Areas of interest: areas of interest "Xuan Special Zone - Public Ground Parking Lot"
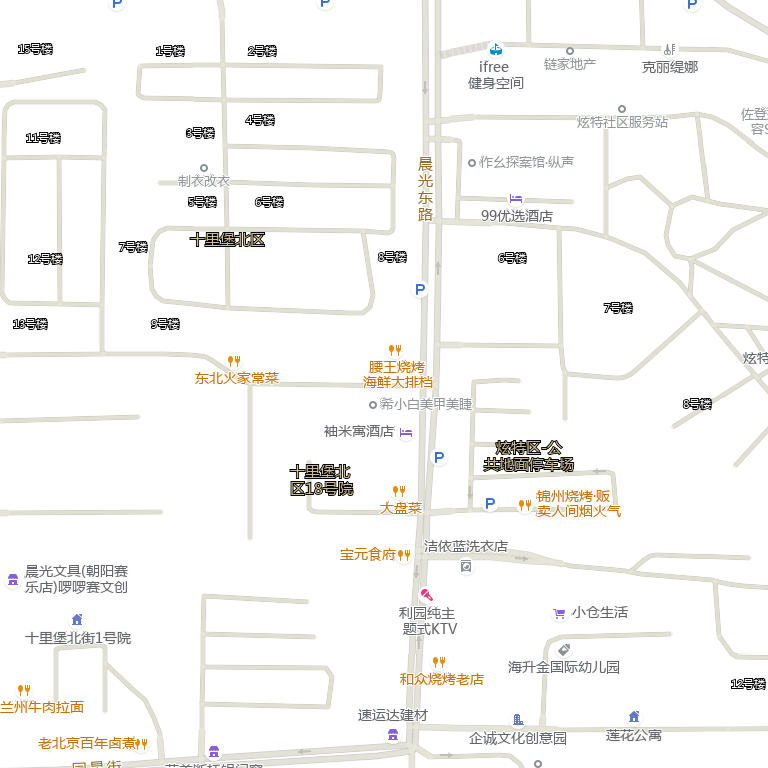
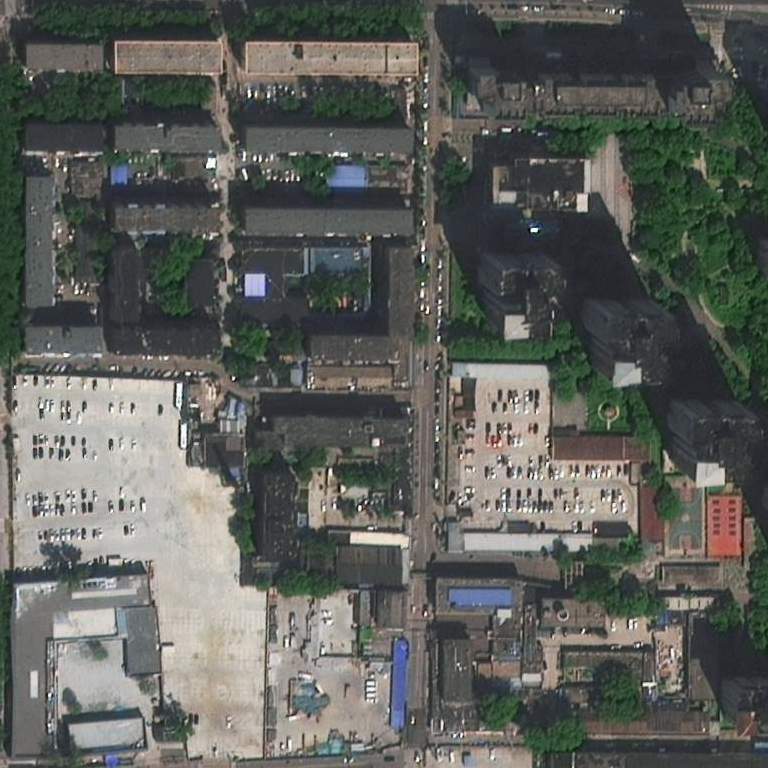